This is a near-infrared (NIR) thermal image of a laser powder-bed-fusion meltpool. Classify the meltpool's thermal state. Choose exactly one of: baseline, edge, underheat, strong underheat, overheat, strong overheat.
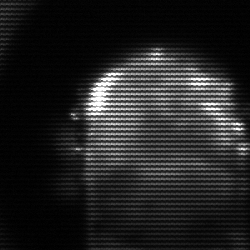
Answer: baseline